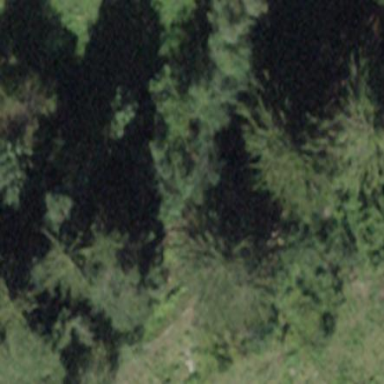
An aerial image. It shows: Forest area.